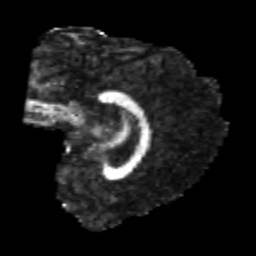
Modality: FA
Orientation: sagittal
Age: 20
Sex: male
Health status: healthy
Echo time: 0.074 s